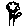
Label: tree